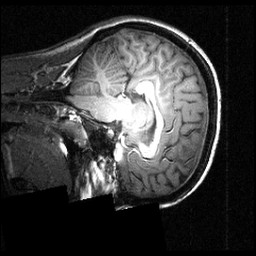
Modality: T1w
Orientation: sagittal
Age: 26
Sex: female
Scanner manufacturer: siemens
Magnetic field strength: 3.951 T
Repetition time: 1.5 s
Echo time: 0.00335 s